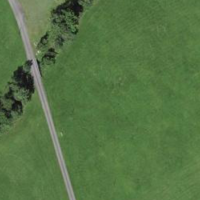
EUNIS habitat code: 26
Species observed at this site:
Plantago media
Plantago major